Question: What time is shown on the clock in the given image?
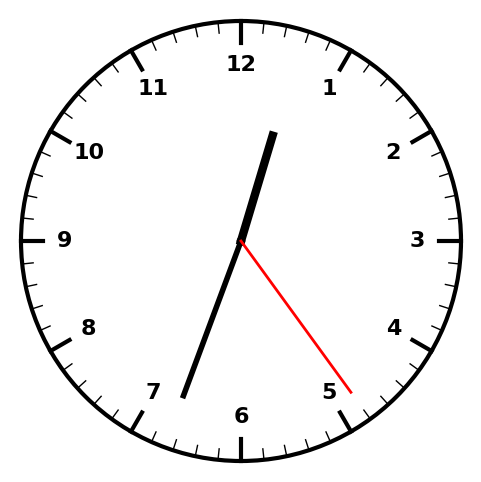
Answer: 12:33:24